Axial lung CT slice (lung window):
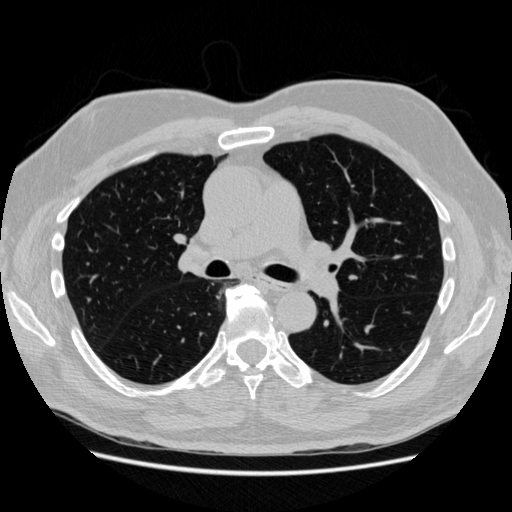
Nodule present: no